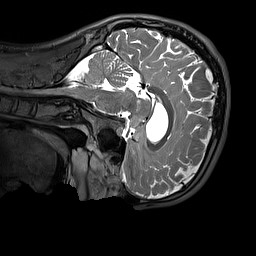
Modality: T2w
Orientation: sagittal
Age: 13
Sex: male
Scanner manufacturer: siemens
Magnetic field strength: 3 T
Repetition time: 3.2 s
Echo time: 0.408 s